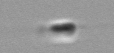
Label: flagellate_morphotype3